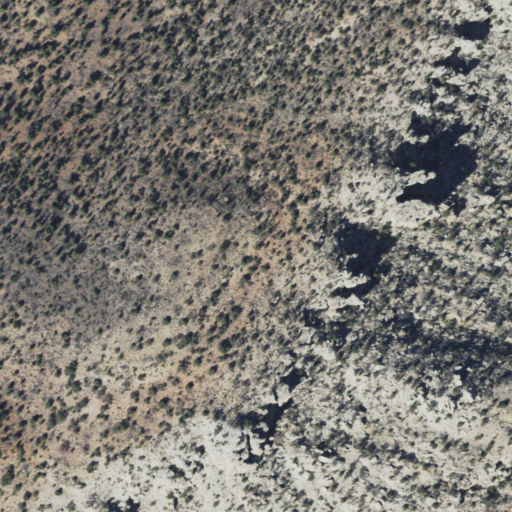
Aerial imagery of mountain in Arizona named Little Mountain containing shrub and evergreen forest